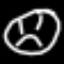
Label: fork